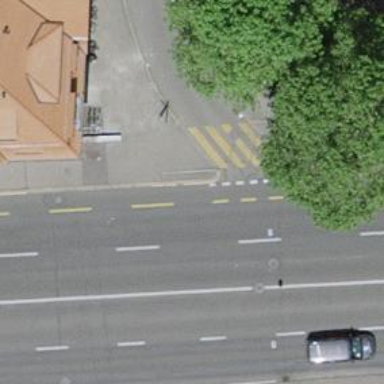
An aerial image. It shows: Kerb barrier.